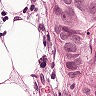
Metastatic tissue present: yes